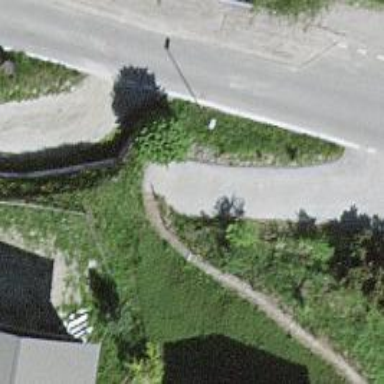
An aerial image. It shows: Path.